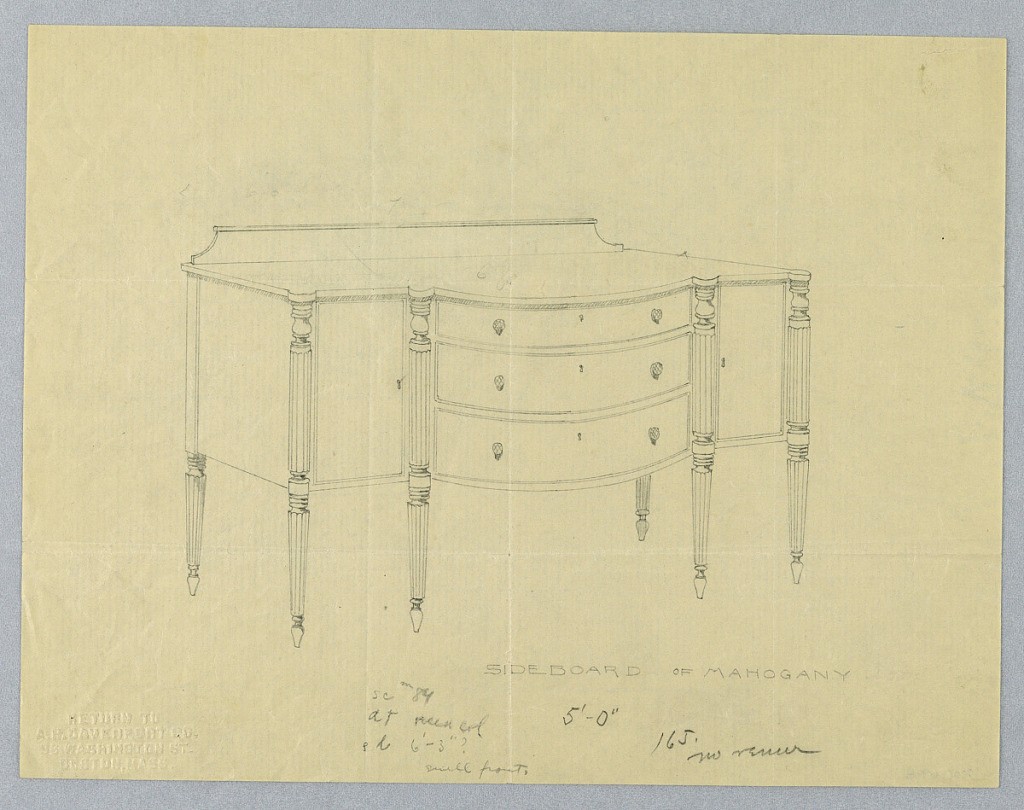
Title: Design for Sideboard on Six Legs with Three Drawers
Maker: A.N. Davenport Co.
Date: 1900–05
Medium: Graphite on thin cream paper
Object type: Drawing
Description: Sideboard with front visually divided into three sections by vertical fluted and turned columnar pieces; convex central section contains three drawers, each with two round pulls and a key hole at its center; low backsplash at back of top.